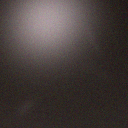
Screen state: off